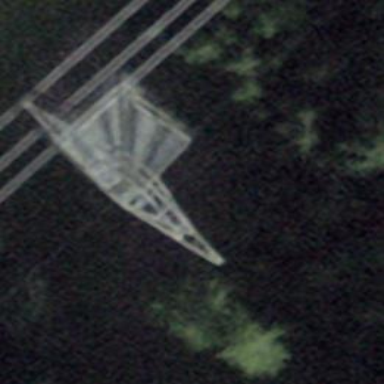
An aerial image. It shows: Power tower.